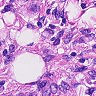
Metastatic tissue present: yes